Question: Using the rtmplib bindings for Python and experiencing some issues.
First off,
I have something like this:
'''
import librtmp
conn = librtmp.RTMP(...)
conn.connect()
while True:
packet = conn.read_packet().body
print packet
'''
This will print the packets like shown below:

To me this looks like hex, and i get 4 char strings when writing to a file, like this:
'''
0200 086f 6e42 5744 6f6e 6500 <PHONE>
<PHONE> <PHONE> <PHONE> <PHONE>
066e 6f74 6963 6500 <PHONE> <PHONE>
<PHONE> 2a2a 2a02 000a 5072 6f63 6573
'''
So my question is, how can i turn this into a real string (or buffer) with only readable text? I've tried different things to decode hex, but end up with "" in the result.
Also worth mentioning that when writing it contains alot of 00's.
Anyone know how can i achieve what i asked earlier in a easy but good way?
Thanks in advance.
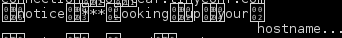
Answer: Solution is 'librtmp.amf.decode_amf'.
'''
import librtmp
conn = librtmp.RTMP(...)
conn.connect()
while True:
packet = conn.read_packet().body
print packet
print librtmp.amf.decode_amf(packet)
'''
This was pointed out by the guy managing the librtmp wrapper for Python.